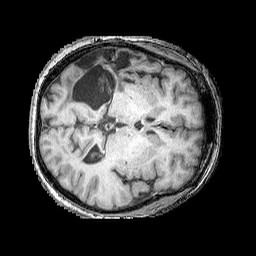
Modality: T1w
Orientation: axial
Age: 58
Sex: female
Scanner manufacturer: siemens
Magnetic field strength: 3 T
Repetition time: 2.25 s
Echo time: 0.00411 s